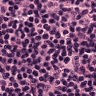
Metastatic tissue present: no